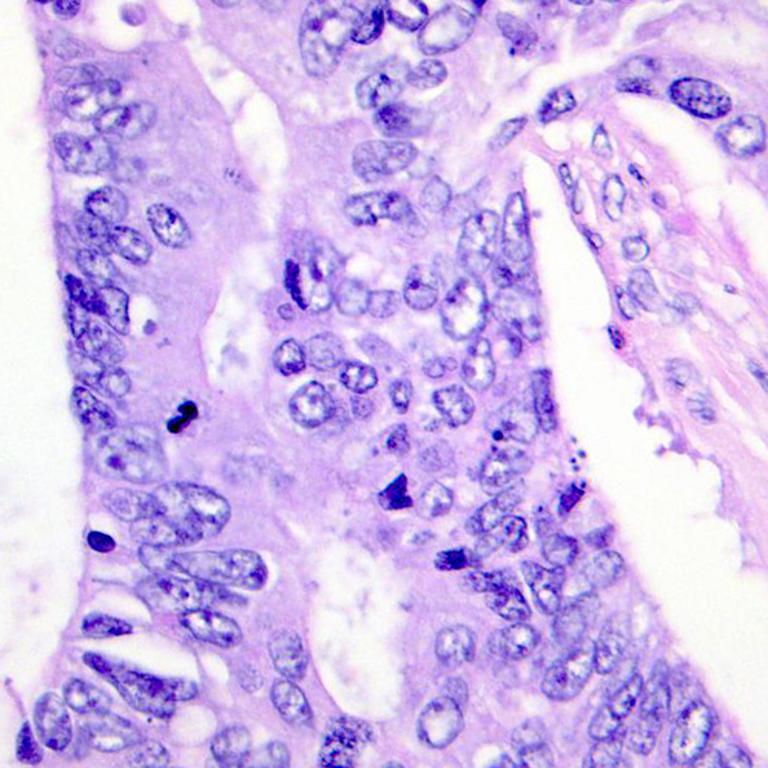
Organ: colon
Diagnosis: adenocarcinomas